Question: For some reason I'm getting a 1px padding or border on a table. I can't figure out how to get rid of it. I've tried adding 'display:block;margin:0;padding:0;' to the images, but that doesn't solve it. I've also tried '<table border="0">' and 'border:none;' in the CSS. For the life of me I can't figure this out.
The reason it's a problem is because I'm trying to get images to line up with the edges on both sides of a tr, to give it rounded borders, since CSS3 border-radius doesn't work on TR's. I've added 'table, table * {border:1px solid red;}' to the CSS, and from that, it definitely looks like a padding or margin issue.
The issue is in this image:

on the left and right sides, you can see there's some kind of padding or something between the images and the edge of the table. The red borders are there just to see this.
Here's my CSS:
'''
table a {
color: #f7941E;
font-family: Arial;
font-size: 16px;
font-weight: bold;
/* css3 */
transition: color .25s;
-khtml-transition: color .25s;
-moz-transition: color .25s;
-o-transition: color .25s;
-webkit-transition: color .25s;
}
table a:hover {
color: #f8ae57;
}
table {
width: 610px;
}
table tr {
height: 33px;
padding: 0;
margin: 0;
vertical-align: middle;
}
table td {
border-collapse: collapse;
}
table tr.head {
color: #58585a;
font-family: Rockwell, serif;
font-size: 18px;
font-weight: bold;
text-transform: lowercase;
}
table tr.even {
background: #EEE;
height: 33px;
}
table tr td img {
padding: 0 15px 0 13px;
vertical-align: middle;
}
table tr td a img {
opacity: .6;
/* css3 */
transition: opacity .25s;
-khtml-transition: opacity .25s;
-moz-transition: opacity .25s;
-o-transition: opacity .25s;
-webkit-transition: opacity .25s;
}
table tr td a img:hover {
opacity: 1;
}
'''
And the HTML:
'''
<table border="0">
<tr>
<td><img src="images/tr-left.png" style="display:block;margin:0;padding:0;">
<td><img src="images/some-icon.png" /> <a href="#">Some Content</a></td>
<td><img src="images/tr-right.png" style="display:block;margin:0;padding:0;">
</td>
</table>
'''
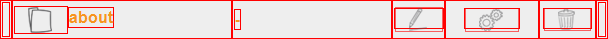
Answer: Try: '<table border="0" cellpadding="0" cellspacing="0">'